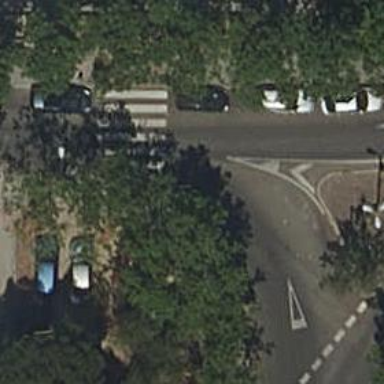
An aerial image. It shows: Uncontrolled road crossing.